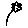
Label: flower